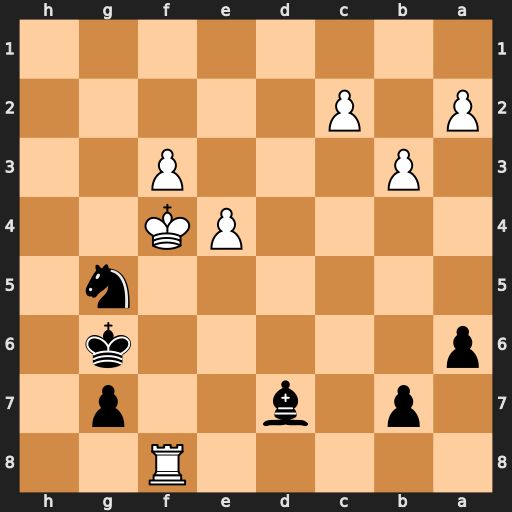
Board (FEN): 5R2/1p1b2p1/p5k1/6n1/4PK2/1P3P2/P1P5/8
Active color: b
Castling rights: -
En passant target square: -
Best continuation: Ne6+ Ke5 Nxf8